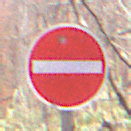
Verkehrszeichen: VerbotDerEinfahrt
Umgebung: Outdoor, Nature
Tageszeit: Midday
Wetter: Overcast
Licht: Natural
Jahreszeit: Autumn
Kontrast: LowContrast